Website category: restaurant
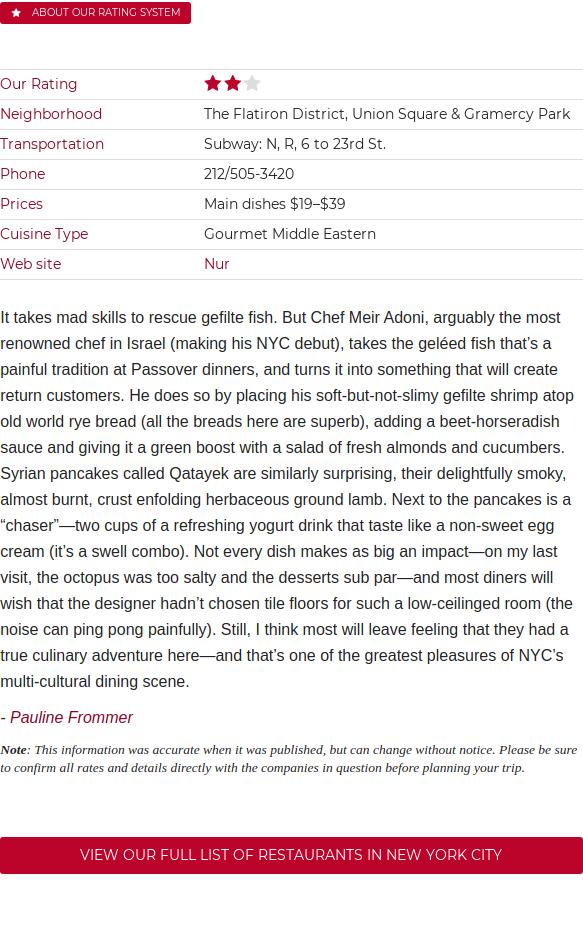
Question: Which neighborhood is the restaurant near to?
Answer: The Flatiron District, Union Square & Gramercy Park

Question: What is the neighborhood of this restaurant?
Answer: The Flatiron District, Union Square & Gramercy Park

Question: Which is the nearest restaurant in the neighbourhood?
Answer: The Flatiron District, Union Square & Gramercy Park

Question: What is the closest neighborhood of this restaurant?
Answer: The Flatiron District, Union Square & Gramercy Park

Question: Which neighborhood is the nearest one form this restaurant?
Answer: The Flatiron District, Union Square & Gramercy Park

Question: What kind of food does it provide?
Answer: Gourmet Middle Eastern

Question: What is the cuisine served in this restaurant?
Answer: Gourmet Middle Eastern

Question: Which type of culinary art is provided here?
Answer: Gourmet Middle Eastern

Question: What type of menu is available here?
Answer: Gourmet Middle Eastern

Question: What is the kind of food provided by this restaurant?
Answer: Gourmet Middle Eastern

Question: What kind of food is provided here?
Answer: Gourmet Middle Eastern

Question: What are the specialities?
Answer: Gourmet Middle Eastern

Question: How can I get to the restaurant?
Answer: Subway: N, R, 6 to 23rd St.

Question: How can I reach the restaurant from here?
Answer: Subway: N, R, 6 to 23rd St.

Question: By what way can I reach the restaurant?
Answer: Subway: N, R, 6 to 23rd St.

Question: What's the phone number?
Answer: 212/505-3420

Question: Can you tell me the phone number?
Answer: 212/505-3420

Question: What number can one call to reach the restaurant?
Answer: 212/505-3420

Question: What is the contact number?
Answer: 212/505-3420

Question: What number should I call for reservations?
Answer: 212/505-3420

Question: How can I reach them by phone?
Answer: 212/505-3420

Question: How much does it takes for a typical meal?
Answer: Main dishes $19$39

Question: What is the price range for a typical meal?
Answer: Main dishes $19$39

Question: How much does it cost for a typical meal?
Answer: Main dishes $19$39

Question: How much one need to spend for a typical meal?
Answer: Main dishes $19$39